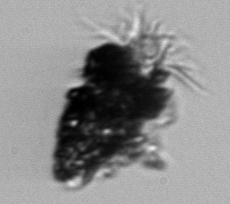
Label: Tintinnopsis